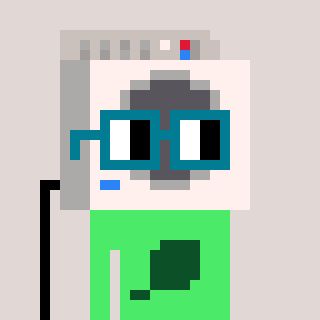
a pixel art character with square dark green glasses, a washing machine-shaped head and a teal-colored body on a warm background